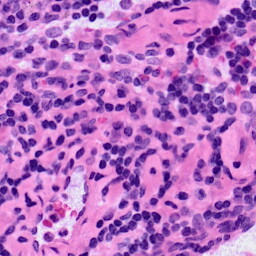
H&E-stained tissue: LymphNode